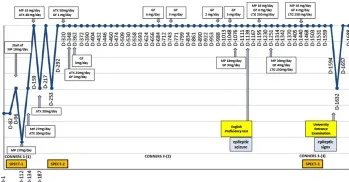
Course of treatment and objective/subjective parameters. (C) Hospital Anxiety and Depression Scale.
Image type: chart (chart)